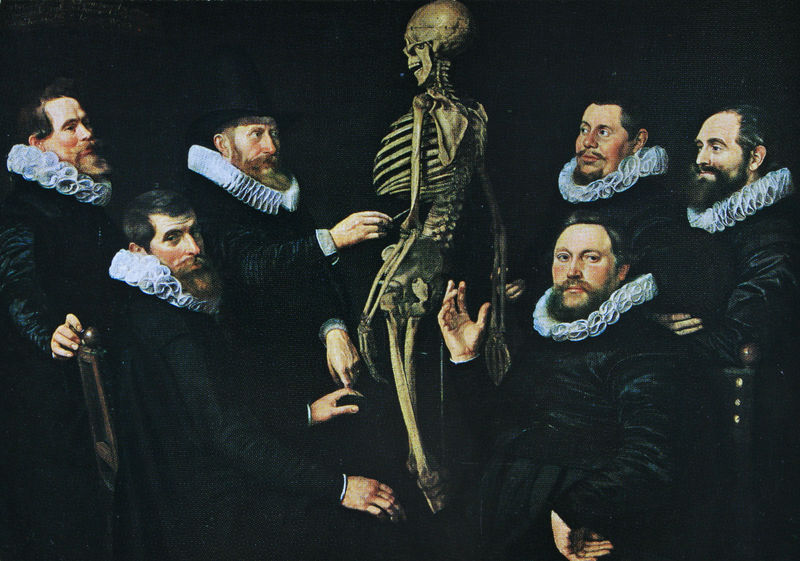
Titel: Die Anatomie des Dr. Sebastiaen Egbertsz de Vrij
Künstler: Thomas de Keyser
Standort: Amsterdam
Institution: Amsterdams Historisch Museum
Schlagwörter: dunkel, hand, mann, weiß, sitzen, finger, männer, schwarz, stuhl, stühle, herren, bart, bärte, anatomie, kleidung, kragen, mensch, schädel, tot, gelehrte, gruppenporträt, hände, krägen, niederlande, schauen, gewand, haare, schulter, unterricht, knochen, posen, rippen, schulterblatt, wirbelsäule, becken, arzt, medizin, untersuchung, gruppenbild, krause, betrachten, talar, skelett, brustkorb, ärzte, wissenschaft, gerippe, universität, rembrand, biologie, professoren, skilet